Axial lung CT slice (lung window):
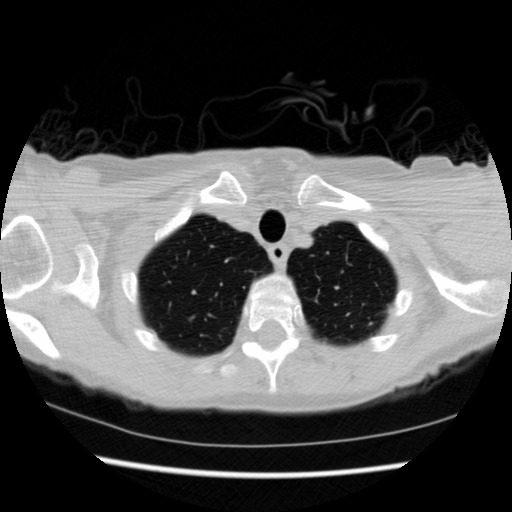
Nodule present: no